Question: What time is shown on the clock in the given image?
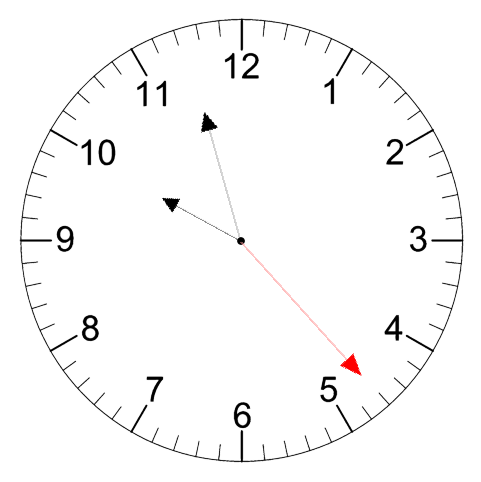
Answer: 09:57:23